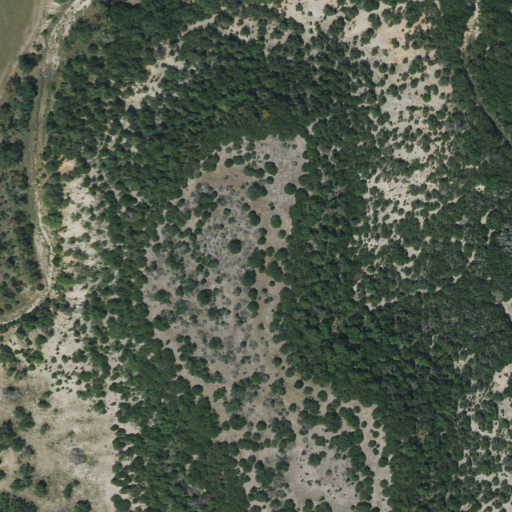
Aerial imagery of mountain in Texas named Buckeye Point containing evergreen forest, shrub, and deciduous forest